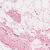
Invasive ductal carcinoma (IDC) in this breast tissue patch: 0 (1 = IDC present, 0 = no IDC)